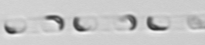
Label: Skeletonema